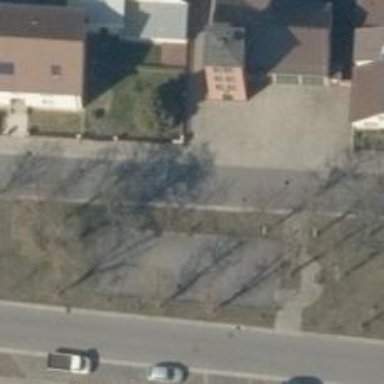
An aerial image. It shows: Residential road with asphalt surface.